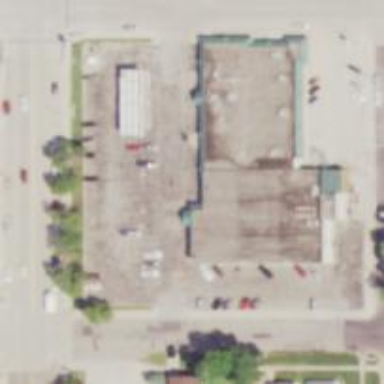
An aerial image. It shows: Supermarket.